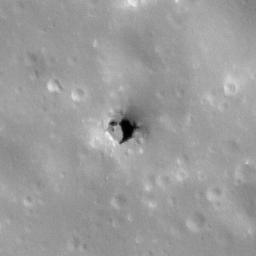
Pit: Palitzsch B 1
Host crater: Palitzsch B
Host type: impact_melt
Lunar coordinates: latitude -26.316, longitude 68.191